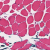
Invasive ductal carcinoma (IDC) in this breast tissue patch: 0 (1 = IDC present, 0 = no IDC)